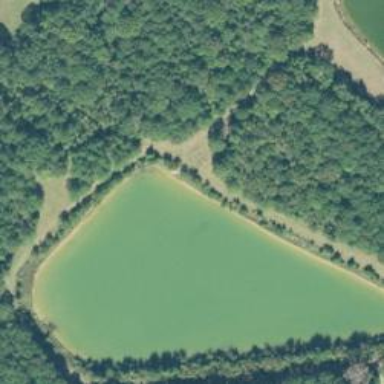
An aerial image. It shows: Beautiful lake surrounded by nature.